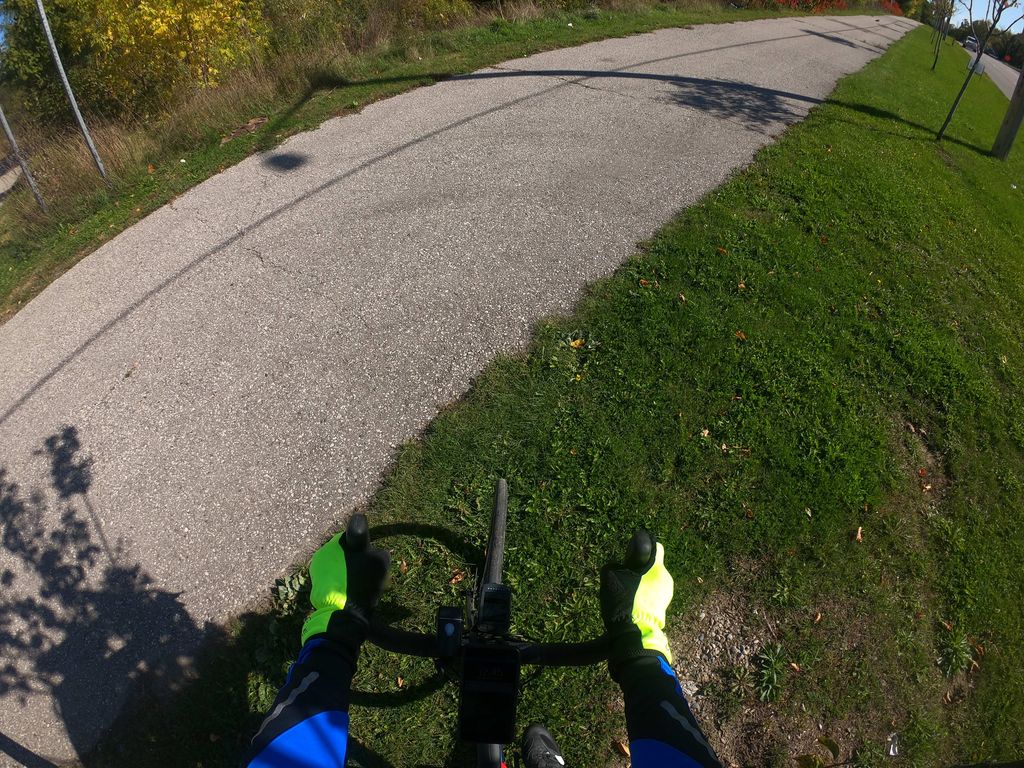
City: kitchener-waterloo